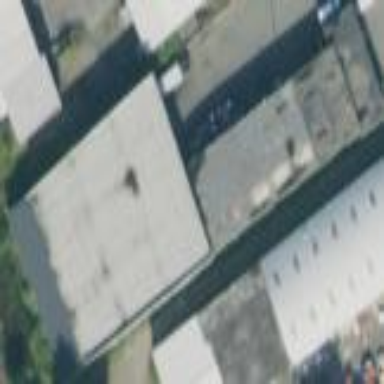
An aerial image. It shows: Industrial building.